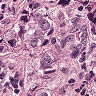
Metastatic tissue present: yes